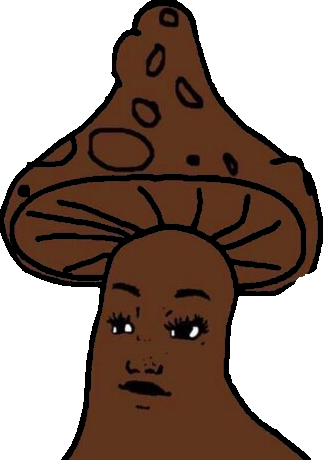
Label: 5_Shroomjak